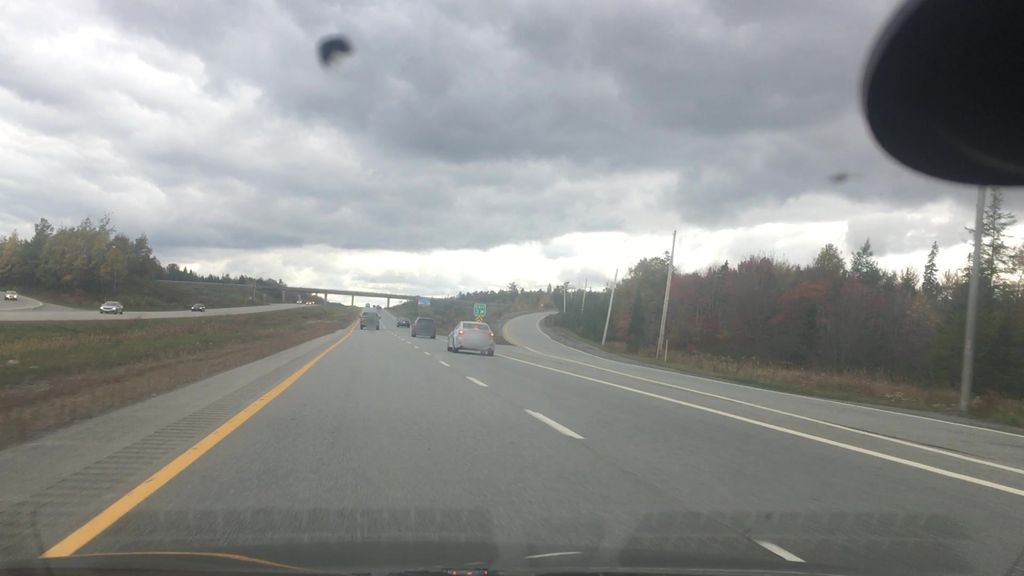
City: halifax